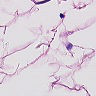
Metastatic tissue present: no